Question: I am having an issue with html table. This seemingly basic HTML table formation is taking longer than expected.
I have a table where I need a common header with '<thead>' and '<th>' elements.
One of the '<td>' in the '<tbody>' has a table within it with no headers.
In a case like this, I need a common header in the main '<thead>' which aligns and forms in accordance with the in the main table and also the '<td>' in the child table within on of the '<td>' in main table.
I have tried using '<td>' inside '<tbody>' instead of '<thead>' to solve this problem and many other things like introducing dummy td in the main table. It did not help.
This is the requirement:

This is my code:
'''
<table class="table table-condensed table-hover table-bordered">
<tbody>
<tr class = "meta">
<td widtd = "100px">Metaset&nbsp;</td>
<td bgcolor="#E3E3ED" widtd = "50PS">Id</td>
<td bgcolor="#E3E3ED" widtd = "40PX"> Release&nbsp;</td>
<td bgcolor="#E3E3ED" widtd = "90PX">Component&nbsp;</td>
<td bgcolor="#E3E3ED" widtd = "40PX">Status&nbsp;</td>
<td bgcolor="#E3E3ED" widtd = "10px">MBC&nbsp; </td>
<td bgcolor="#E3E3ED" widtd = "10px">MSC&nbsp;</td>
<td bgcolor="#E3E3ED" widtd = "10px">IBS&nbsp;</td>
<td bgcolor="#E3E3ED" widtd = "10px">S0&nbsp;></td>
<td bgcolor="#CCCCD5" widtd = "140px">Release&nbsp;</td>
<td bgcolor="#CCCCD5" widtd = "100px">Id&nbsp;</td>
<td bgcolor="#CCCCD5" widtd = "100px">Family&nbsp;</td>
<td bgcolor="#CCCCD5" widtd = "40px">Status&nbsp;</td>
</tr>
</tbody>
<tbody ng-repeat="(metaset, ids) in metasetHashSplit">
<tr class = "meta">
<td rowspan = 100 width = "100px"><strong>{{metaset}}</strong></td>
</tr>
<tr class = "meta" ng-repeat="item in ids" >
<td width = "800px">
<table class="table child table-hover table-bordered " >
<tr ng-repeat="buy in item.Buy >
<td width = "50px">
{{buy.BuyId}}</span></td>
<td width = "40px">{{buy.BuyRelease}}</span></td>
<td width = "90px">{{buy.BuyComponentAffected}}</td>
<td width = "40px">{{buy.BuyStatus}}</span></td>
<td width = "10px"><span style="color:red">{{buy.MBC}}</span></td>
<td width = "10px"><span style="color:red">{{buy.MSC}}</span></td>
<td width = "10px"><span style="color:red">{{buy.IBS}}</span></td>
<td width = "10px"><span style="color:red">{{buy.S0}}</span></td>
</tr>
</table>
</td>
<td width = "140px"><strong>{{item.release}}</span></td>
<td width = "100px"><strong>{{item.Id}}</span></td>
<td width = "100px"><strong>{{item.family}}</span></td>
<td width = "40px"><strong>{{item.status}}</span></td>
</tr>
'''
Essentially the following headers you see are for the table within the '<td>'
'''
<td bgcolor="#E3E3ED" widtd = "50PS">Id</td>
<td bgcolor="#E3E3ED" widtd = "40PX"> Release&nbsp;</td>
<td bgcolor="#E3E3ED" widtd = "90PX">Component&nbsp;</td>
<td bgcolor="#E3E3ED" widtd = "40PX">Status&nbsp;</td>
<td bgcolor="#E3E3ED" widtd = "10px">MBC&nbsp; </td>
<td bgcolor="#E3E3ED" widtd = "10px">MSC&nbsp;</td>
<td bgcolor="#E3E3ED" widtd = "10px">IBS&nbsp;</td>
<td bgcolor="#E3E3ED" widtd = "10px">S0&nbsp;></td>
'''
Kindly help me out with this !
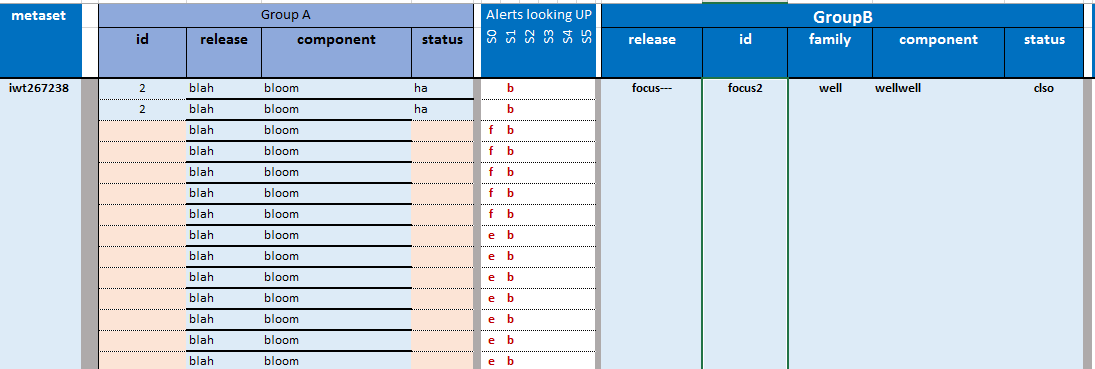
Answer: Follow the 2 steps:
1) Use table heading for creating table headings and
'''
<th colspan="3"> </th>
'''
for merging cells in headings.
'''
<thead>
<tr>
<th colspan="4">Group A
</th>
</tr>
'''
'''
<thead>
<tr>
<th>ID</th>
<th>Release</th>
<th>Component</th>
<th>Status</th>
</tr>
'''
2) Don't use the "thead" for inner table which is inside td, so by this you will have only one table header and with a few CSS tricks you can make it sticky header and inner rows will be vertical scroll. It will be an awesome table for reporting.